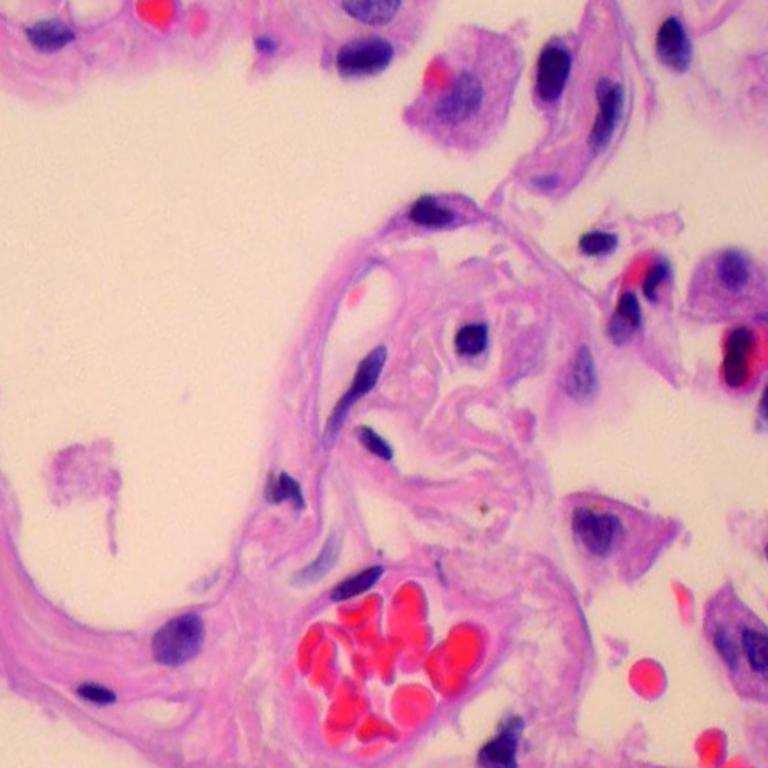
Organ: lung
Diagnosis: benign